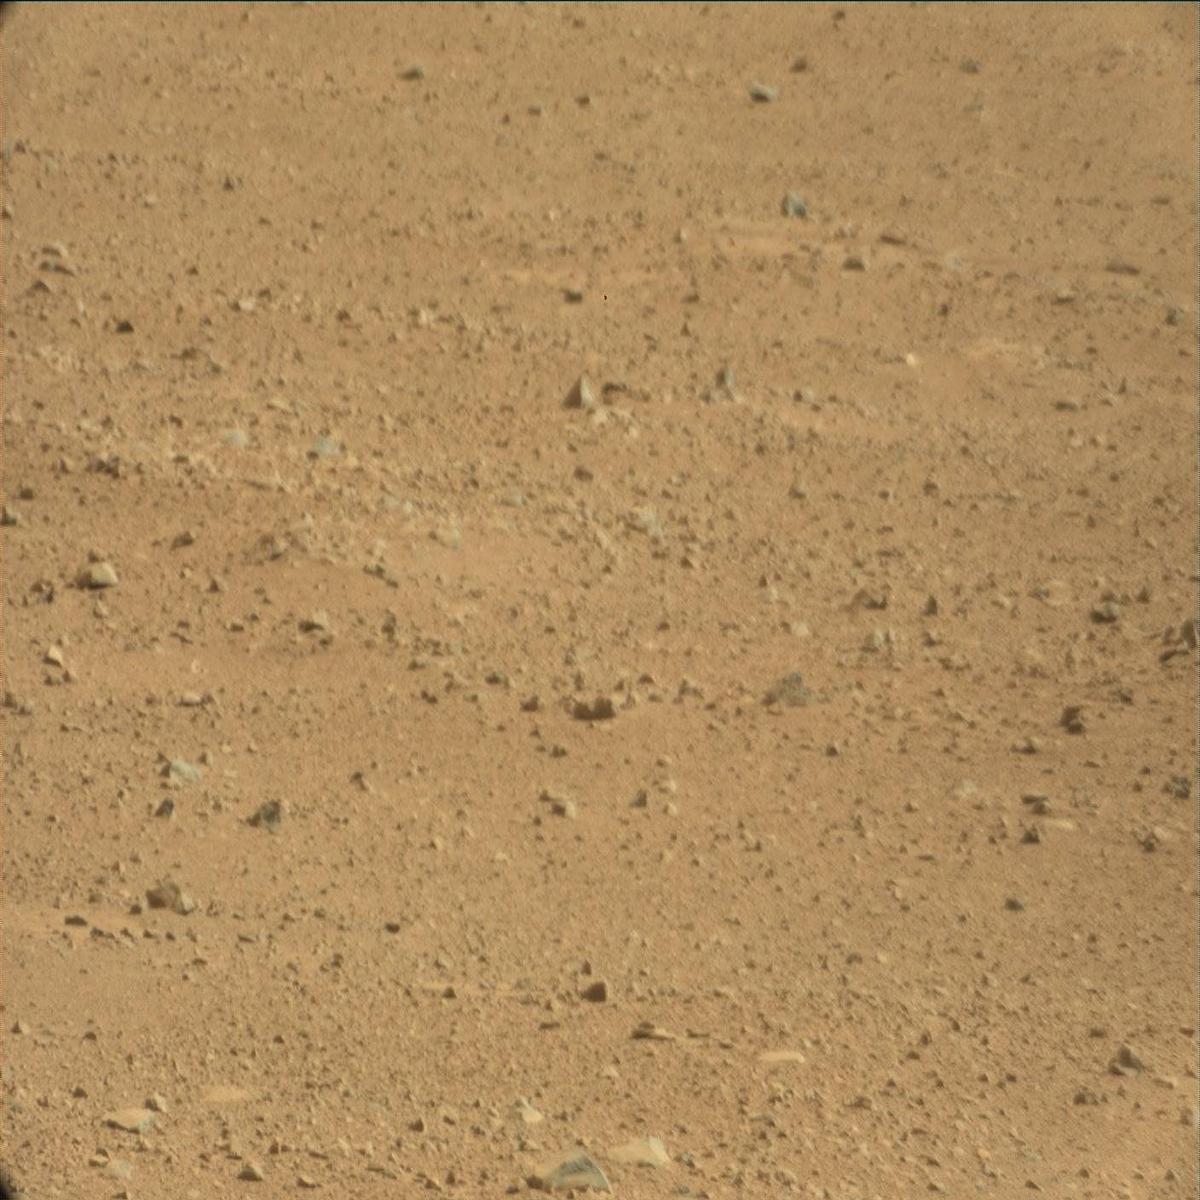
Terrain classes present: Bedrock, Rock, Sand / Soil